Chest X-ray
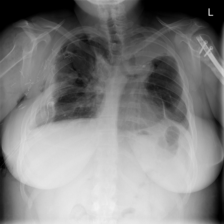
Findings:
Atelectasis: negative
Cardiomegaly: negative
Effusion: negative
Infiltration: negative
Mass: negative
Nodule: negative
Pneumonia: negative
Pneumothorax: negative
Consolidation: negative
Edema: negative
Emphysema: negative
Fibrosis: negative
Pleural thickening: negative
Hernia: negative